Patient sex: M
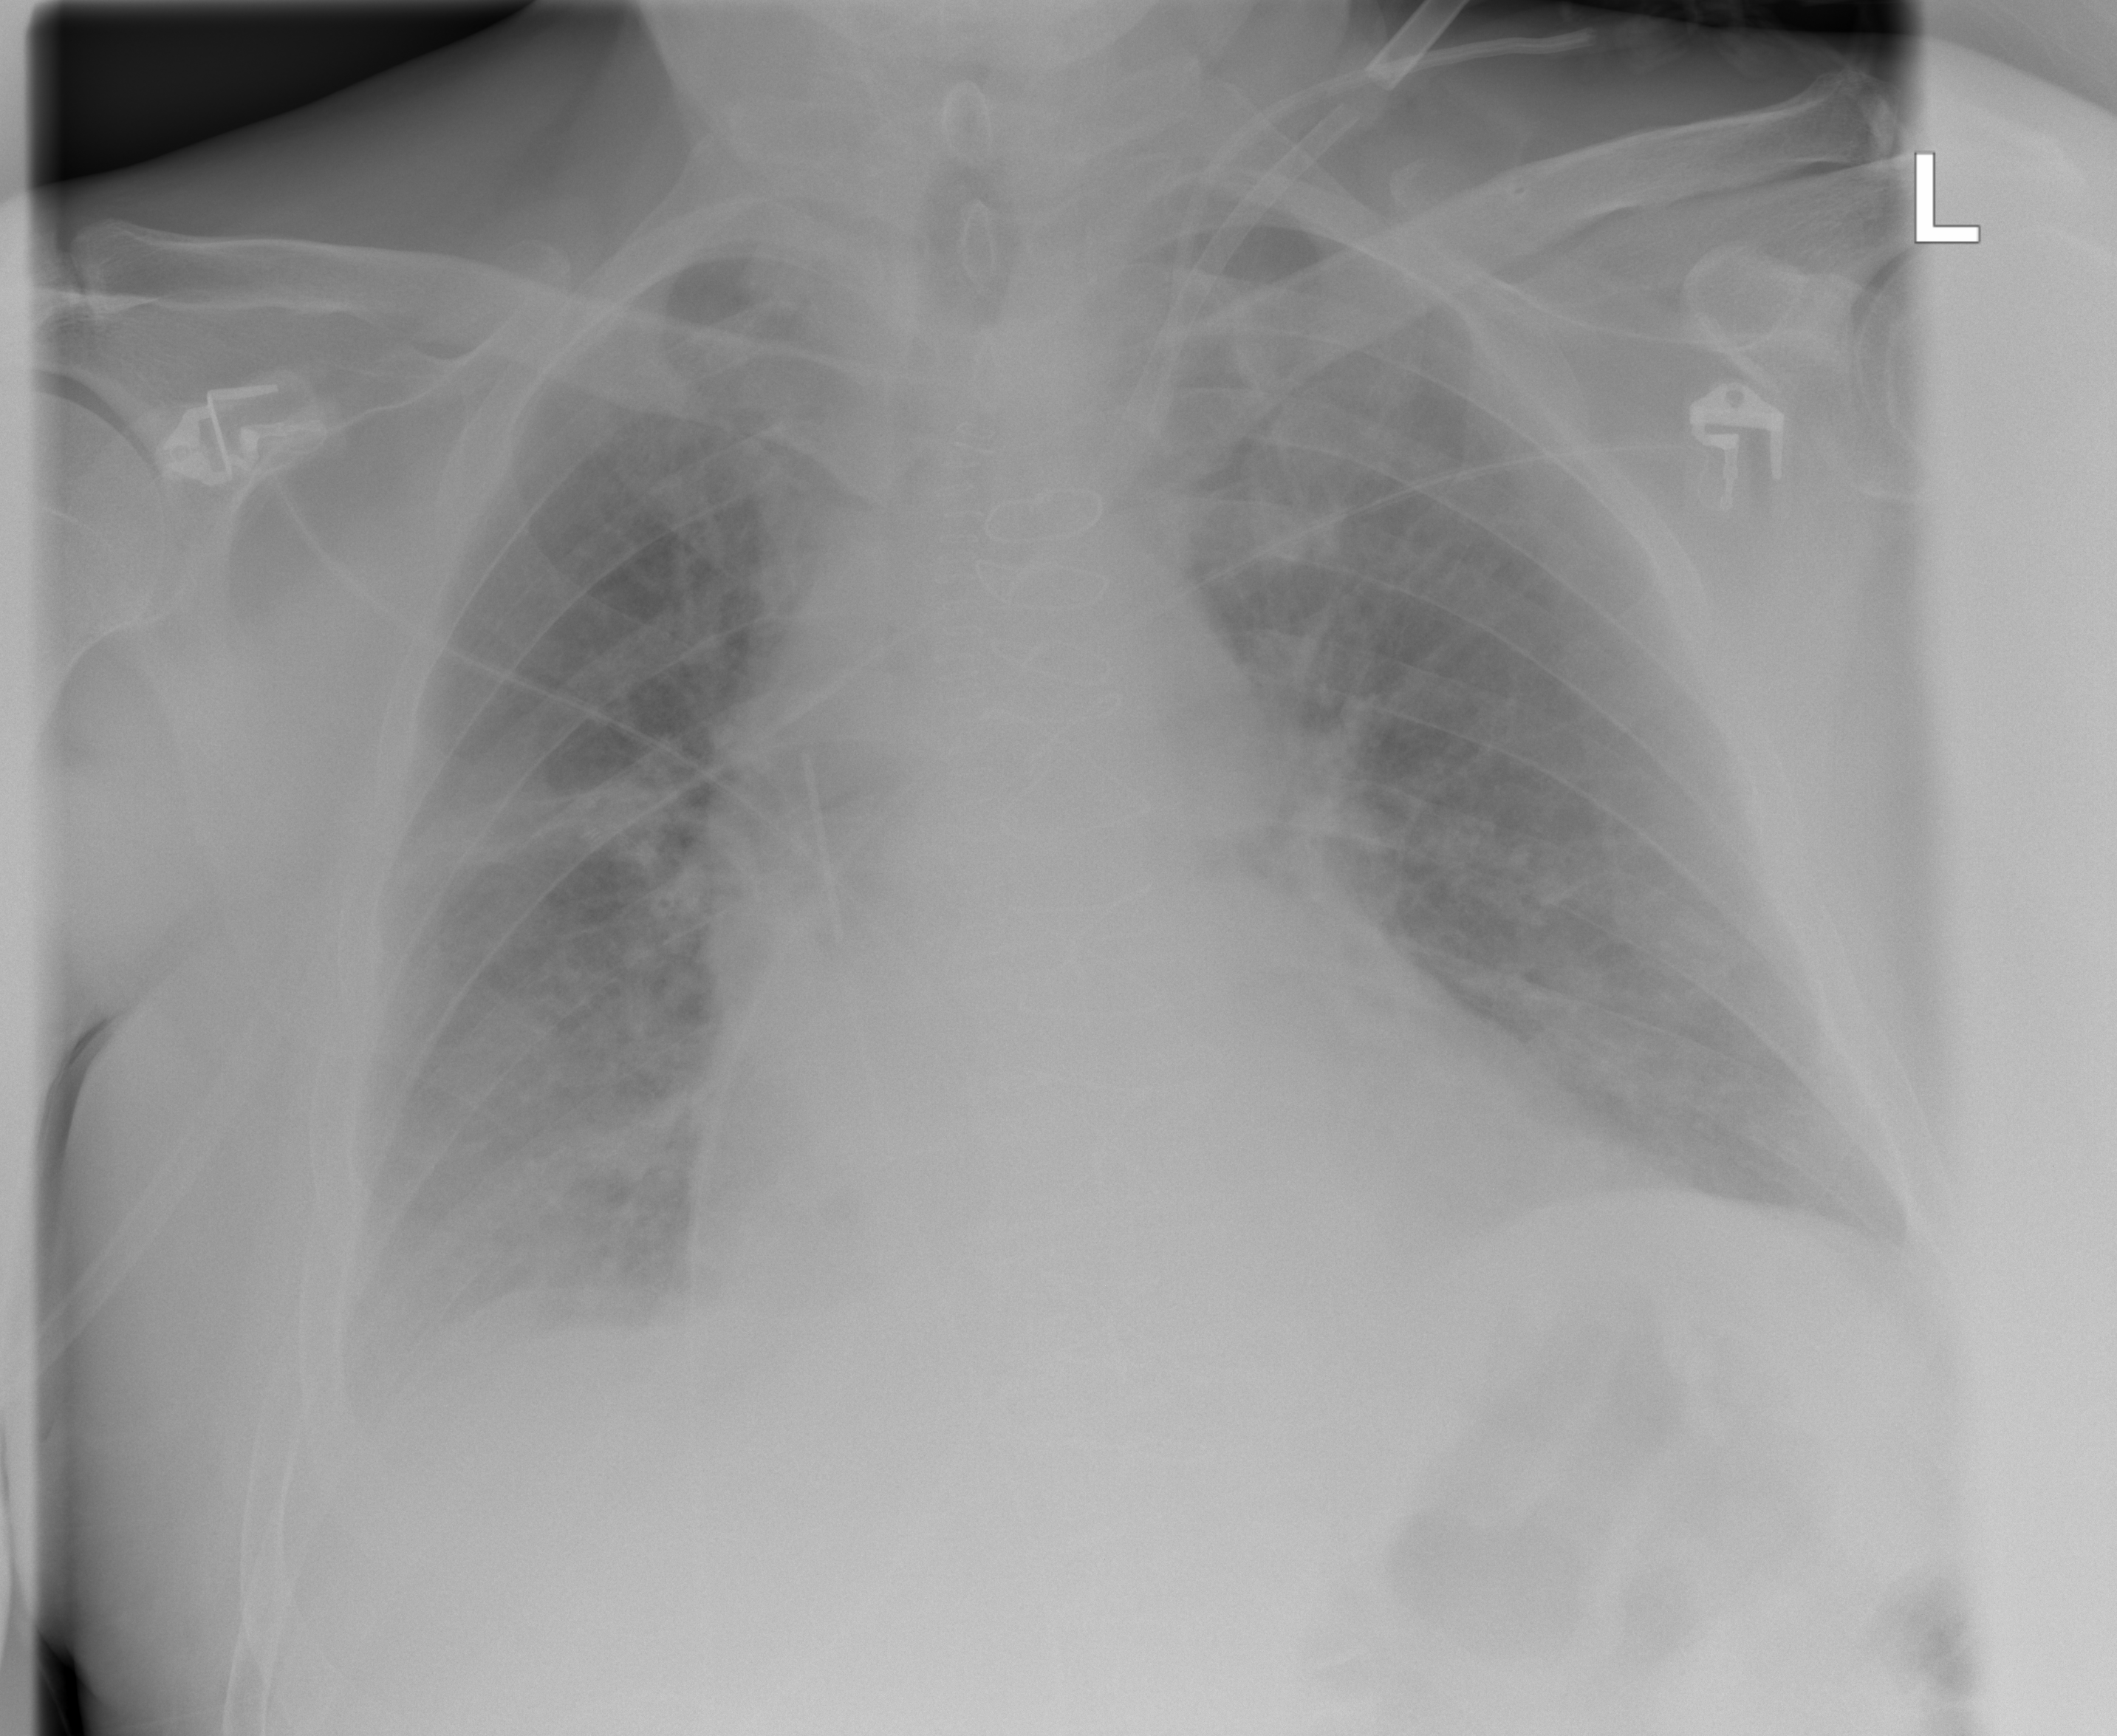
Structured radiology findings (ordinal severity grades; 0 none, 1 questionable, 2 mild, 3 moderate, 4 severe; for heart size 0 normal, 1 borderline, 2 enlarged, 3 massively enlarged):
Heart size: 2
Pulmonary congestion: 2
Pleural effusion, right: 2
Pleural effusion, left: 0
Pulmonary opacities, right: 1
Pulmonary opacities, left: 1
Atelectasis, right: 2
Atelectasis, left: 2